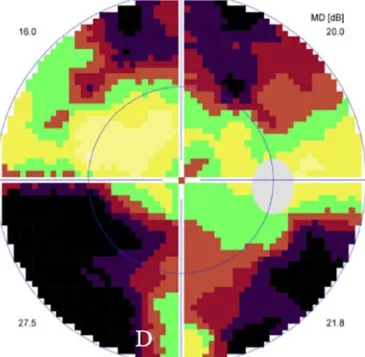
Normal fundus in the left eye. At presentation.
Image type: radiology (mri)